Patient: sex F, age 69
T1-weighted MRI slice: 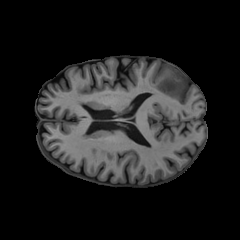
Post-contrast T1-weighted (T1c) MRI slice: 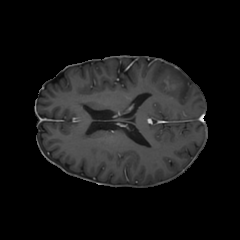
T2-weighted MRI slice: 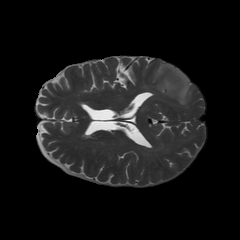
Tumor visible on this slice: yes
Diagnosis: Glioblastoma, IDH-wildtype
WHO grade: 4